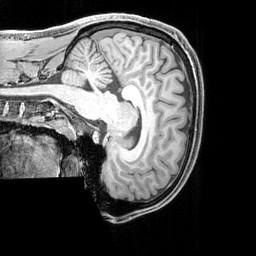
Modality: T1w
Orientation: sagittal
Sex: male
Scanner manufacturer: siemens
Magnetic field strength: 3 T
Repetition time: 2.3 s
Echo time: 0.00226 s